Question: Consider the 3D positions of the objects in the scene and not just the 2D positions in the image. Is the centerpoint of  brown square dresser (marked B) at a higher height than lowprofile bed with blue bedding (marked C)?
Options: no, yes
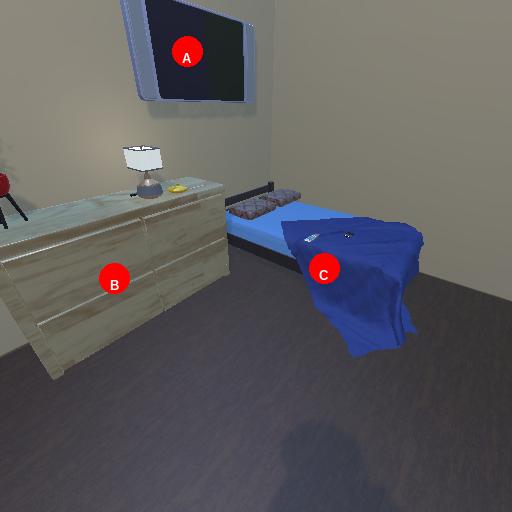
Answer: no